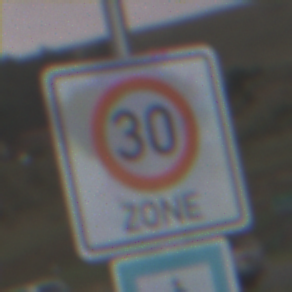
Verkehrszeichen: BeginnZone30
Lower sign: SackgasseFussgaengerDurchlaessig
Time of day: SunriseSunset
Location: Outdoor (RoadRail)
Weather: PartlyCloudy
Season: NotSpecified
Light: Natural